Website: bh-photo
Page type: address-validator
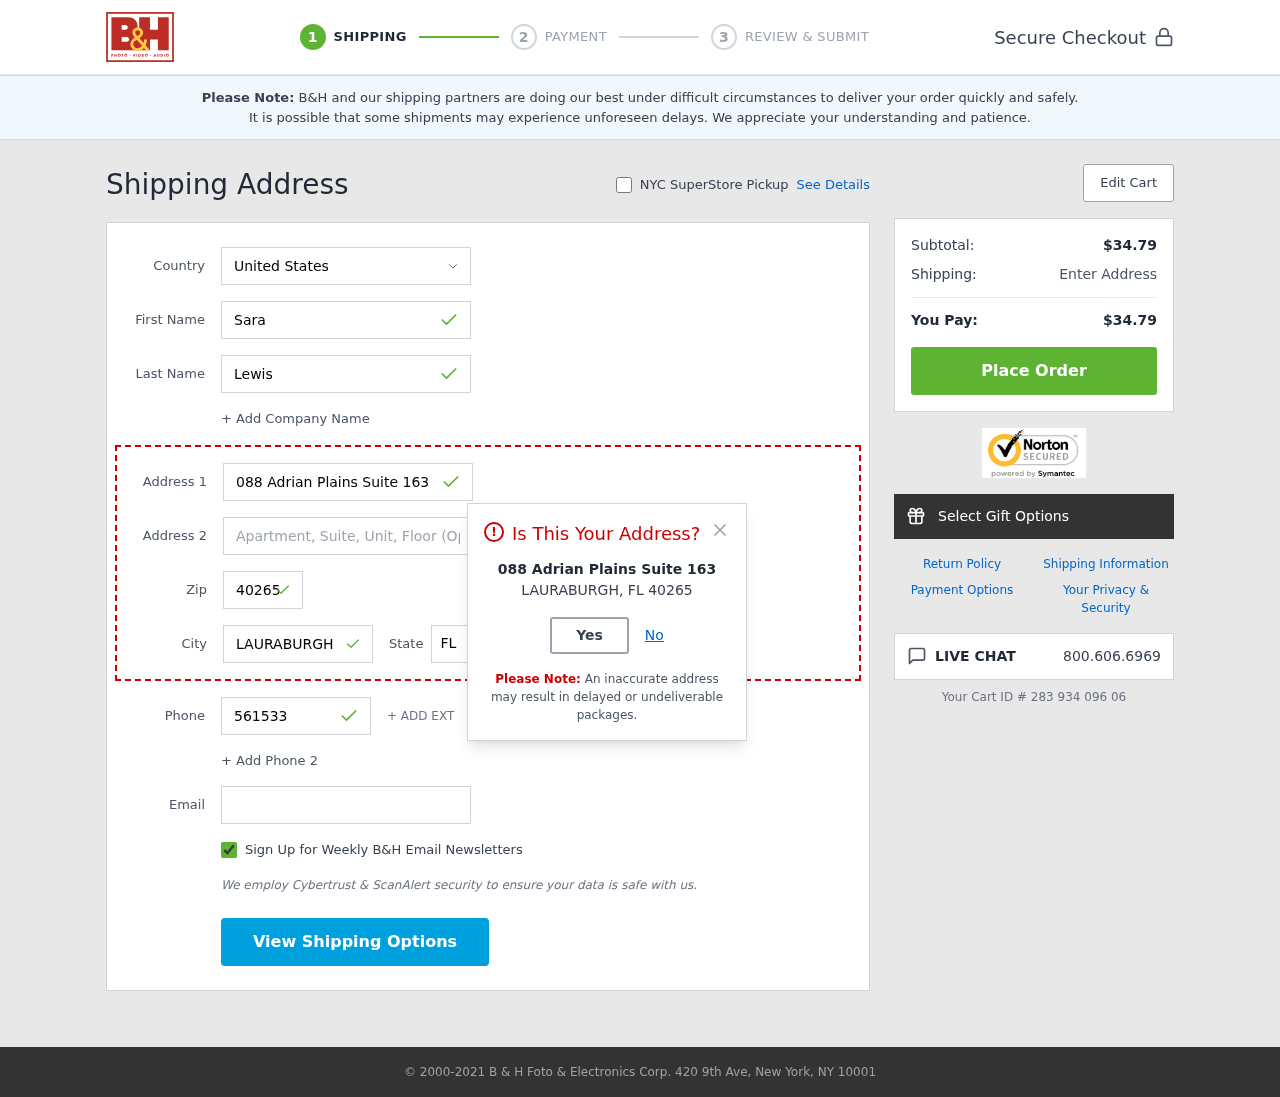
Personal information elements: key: PII_CITY
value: Lauraburgh
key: PII_COUNTRY
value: United States
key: PII_EMAIL
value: sara_lewis@hotmail.com
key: PII_FIRSTNAME
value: Sara
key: PII_LASTNAME
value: Lewis
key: PII_PHONE
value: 5615332647
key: PII_POSTCODE
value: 40265
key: PII_STATE_ABBR
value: FL
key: PII_STREET
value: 088 Adrian Plains Suite 163
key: PII_CITY_MODAL
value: LAURABURGH
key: PII_POSTCODE_FULL
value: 40265
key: PII_POSTCODE_NUMERIC
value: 40265
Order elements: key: ORDER_SUBTOTAL
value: $34.79
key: ORDER_TOTAL
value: $34.79
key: ORDER_ID
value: Your Cart ID # 283 934 096 06